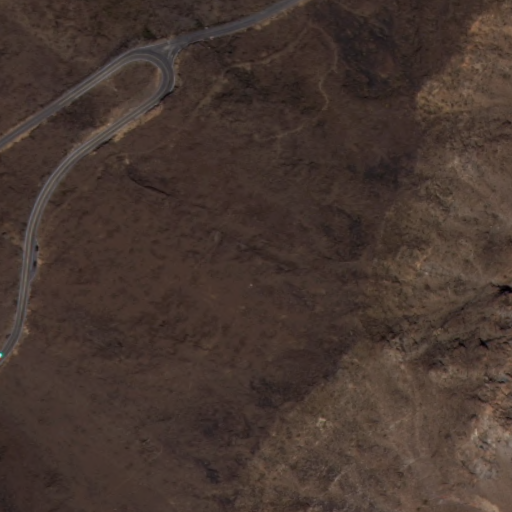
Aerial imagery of cliff(s) in Hawaii named Kalahaku Pali Cliffs containing only unknown